Interaction volume radius: 5 \u00c5
Interaction volume height: 30 \u00c5
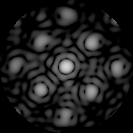
Disorder parameter: 0.2999